Current action and preconditions to check: trajectory_clear

Your task: For each precondition in the list above, predict whether it will hold at this action.

Consider the current scene as observed from the mobile robot's camera, and analyze the predicted future states of all dynamic agents (e.g., people, animals, vehicles, or any moving entities) within the NEXT SECOND.

IMPORTANT: Only answer "very likely" if you are absolutely certain—based on strong, clear evidence—that a dynamic agent will violate the precondition in the predicted future state. Do NOT answer "very likely" for unlikely, ambiguous, or low-probability risks.

Ask yourself for each precondition: Is there a high probability, with clear and convincing evidence, that the predicted future states of any dynamic agent will interfere with the predicted future state of the currently executing action within the NEXT SECOND, causing that precondition to fail?

Assess the risk level based on these predictions. Use "likely" or "very likely" if motions create a clear risk of interference.

Use "neutral" or "improbable" if agents are nearby but their predicted paths are clearly diverging or non-conflicting.

Failure Risk Categories: "very improbable", "improbable", "neutral", "likely", "very likely"

Answer Format: Output ONLY the probability_of_failure value from these categories: "very improbable", "improbable", "neutral", "likely", "very likely"

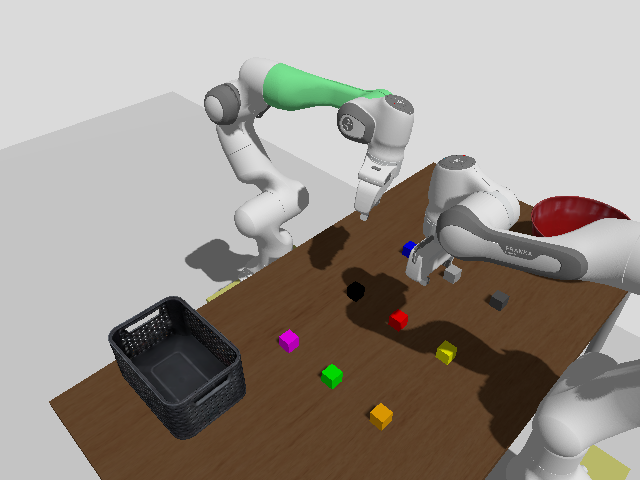

Answer: neutral